Interaction volume radius: 10 \u00c5
Interaction volume height: 15 \u00c5
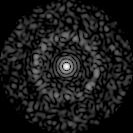
Disorder parameter: 0.863